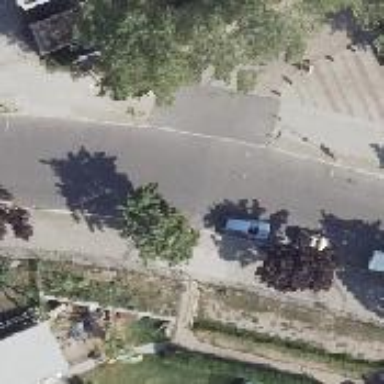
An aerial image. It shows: Residential road with asphalt surface. There are sidewalks on both sides and lane for parking on the right.